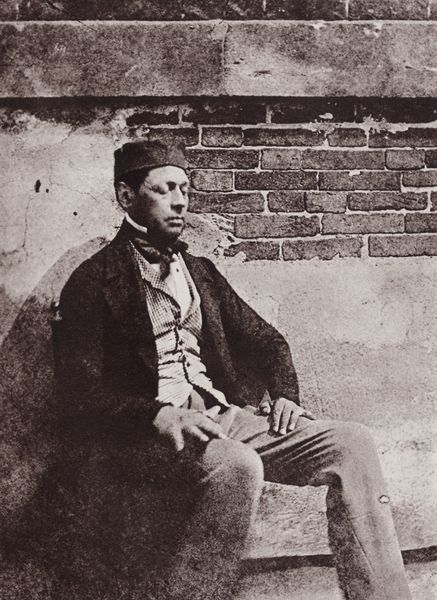
Titel: Selbstporträt
Künstler: Hippolyte Bayard
Schlagwörter: gemälde, hand, himmel, mann, schatten, schlaf, weiß, menschen, sitzen, frau, grau, hut, kariert, kleid, licht, mund, nase, ohr, paris, schwarz, rot, schal, tuch, haube, schleife, anzug, hemd, hose, jacke, jung, kappe, mütze, schnurrbart, wand, augen, falten, gesicht, knoten, kragen, mensch, stein, steine, tot, bildnis, hände, portrait, porträt, einsam, kirche, schlank, sonne, haare, mantel, sitzend, kinn, lippen, ohren, bein, wangen, ruhe, ruhen, schlafen, schlafend, sitz, halsband, mittag, risse, sonnenlicht, mauer, ziegel, steinmauer, pause, rast, bank, hocker, schemel, sepia, lehnen, falte, krawatte, halstuch, angelehnt, robe, faltenwurf, allein, schoß, wange, warten, aufstützen, knöpfe, fliege, weste, geschlossen, foto, fotografie, photographie, fugen, orient, beton, mauerwerk, traum, kniee, schwarz weiss, loch, beten, geschlossene augen, photo, entspannung, sims, ziegelsteine, arabisch, gesims, halbportrait, bröckeln, putz, müde, lock, anlehnen, sitzbank, fotographie, träumen, ausruhen, aufnahme, backsteine, hosenbein, ziegelmauer, erholung, fes, steinwand, jude, trommeln, breitbeinig, fez, schlummer, meditation, new york, setzen, augen geschlossen, mantek, afroamerikaner, zeigelsteine, geschlosen, hose schwarz weiss, marrokaner, mauerputz, new, schalfend, wsitzen, ruhe+